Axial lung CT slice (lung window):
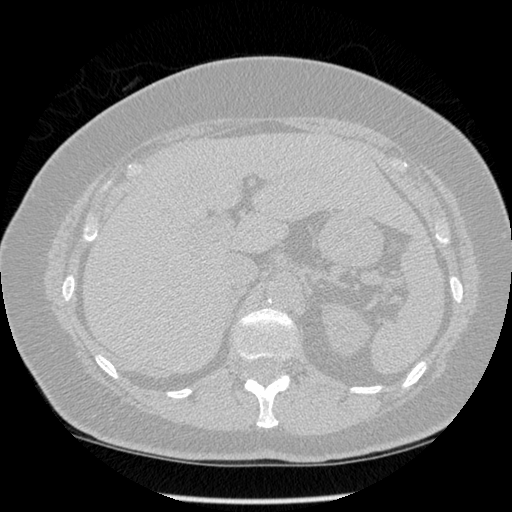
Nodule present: no